Field crop: maize
Growth stage: 2
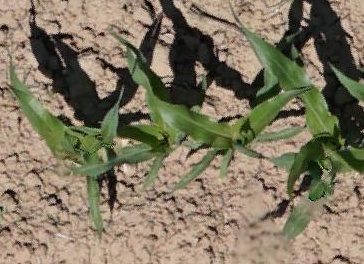
Species: maize